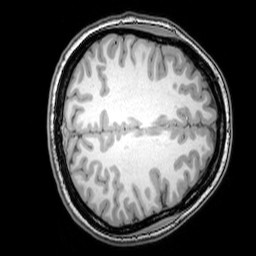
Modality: T1w
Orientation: axial
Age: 20
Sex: female
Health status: healthy
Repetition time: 0.081 s
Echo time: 0.037 s